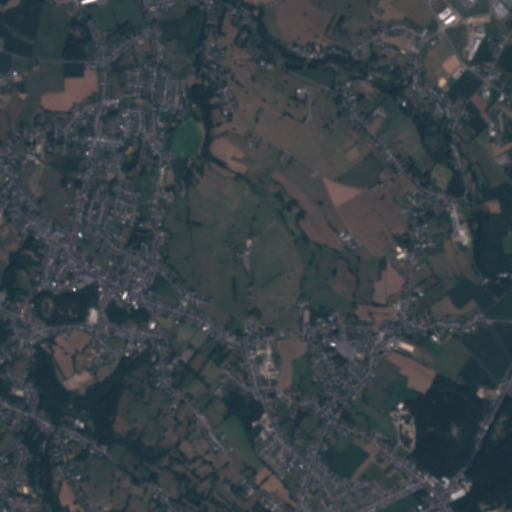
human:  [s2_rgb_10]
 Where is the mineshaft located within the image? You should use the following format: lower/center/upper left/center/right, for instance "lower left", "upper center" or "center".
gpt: The mineshaft is located in the lower center of the image.
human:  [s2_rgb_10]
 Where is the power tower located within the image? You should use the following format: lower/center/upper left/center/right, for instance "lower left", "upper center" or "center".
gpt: The power tower is located in the upper of the image.
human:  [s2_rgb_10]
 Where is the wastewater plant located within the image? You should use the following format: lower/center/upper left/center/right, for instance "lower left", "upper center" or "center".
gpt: The wastewater plant is located in the center of the image.
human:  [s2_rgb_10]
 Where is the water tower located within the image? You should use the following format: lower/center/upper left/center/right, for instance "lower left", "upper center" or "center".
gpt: The water tower is located in the center left of the image.
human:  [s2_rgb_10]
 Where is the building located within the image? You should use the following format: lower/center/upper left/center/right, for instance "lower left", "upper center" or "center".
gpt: There is no building in the image.